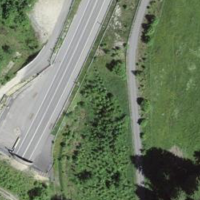
EUNIS habitat code: 57
Species observed at this site:
Aruncus dioicus